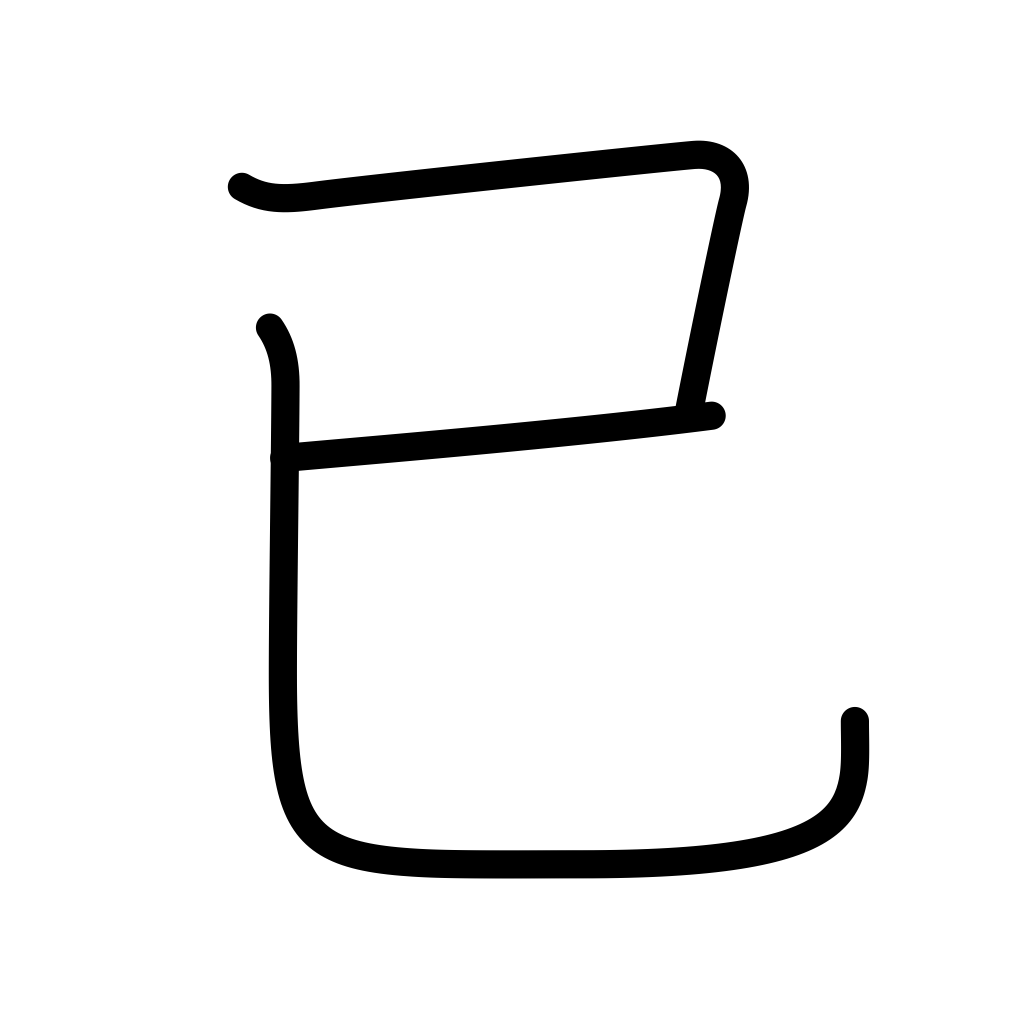
Meaning: stop, halt, previously, already, long ago